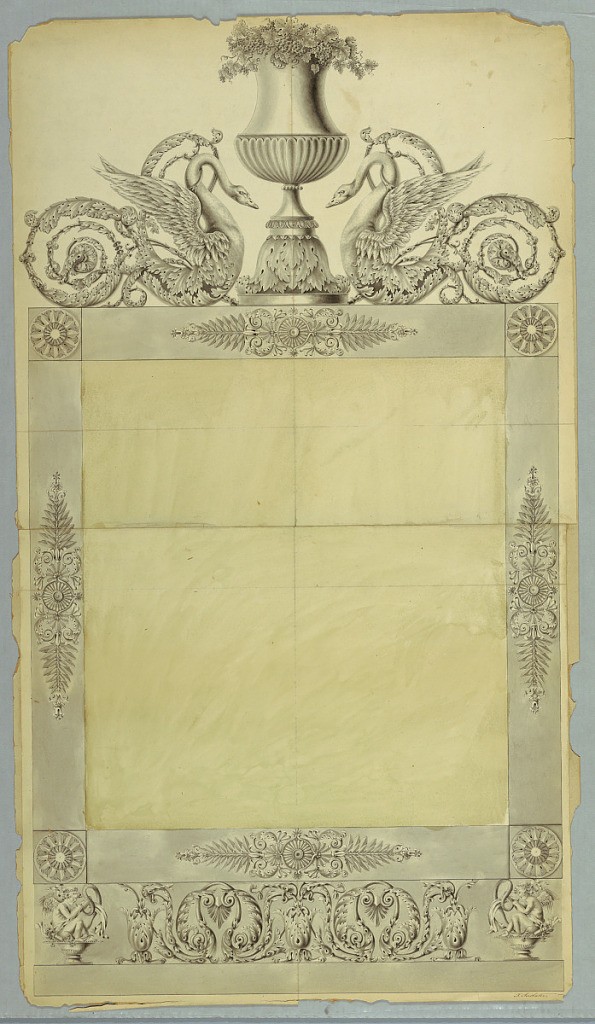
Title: Design for Metal Frame
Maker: Johann Alois Seethaler, 1796 – 1835
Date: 1825–35
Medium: Pen and ink, brush and watercolor
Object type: Drawing
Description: Rosette and palm-leaf motifs in the center of each side. The cresting is composed of facing swans that terminate in vegetal arabesques, flanking an urn of grapes. The motif of the base is in the center, leaf arabesques, with seated amorini kissing swans at the corner.